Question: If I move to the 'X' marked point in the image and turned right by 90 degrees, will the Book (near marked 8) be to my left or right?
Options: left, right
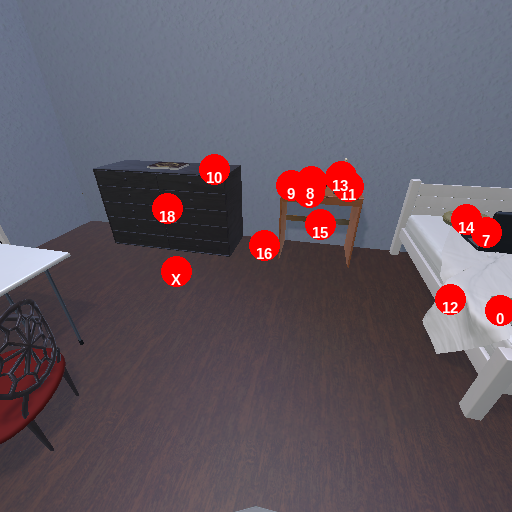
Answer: left